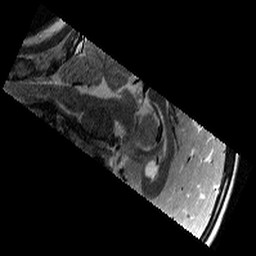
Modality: T2w
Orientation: sagittal
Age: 10
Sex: female
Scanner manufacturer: siemens
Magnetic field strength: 3 T
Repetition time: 9.23 s
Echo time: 0.067 s